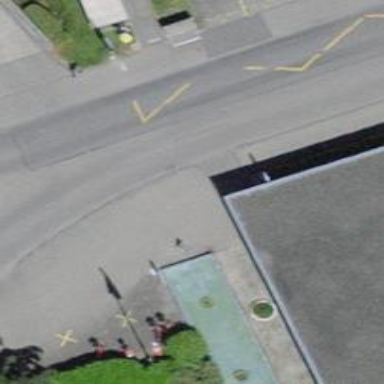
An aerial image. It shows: Public transport stop position.